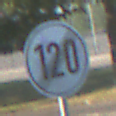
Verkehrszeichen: EndeGeschwindigkeit120
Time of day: MorningAfternoon
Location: Outdoor (Urban)
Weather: Clear
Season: NotSpecified
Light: Natural